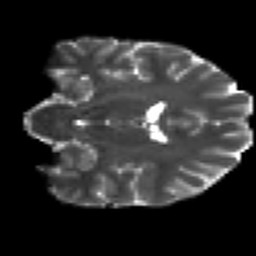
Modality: T2w
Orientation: coronal
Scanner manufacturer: siemens
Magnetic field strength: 3 T
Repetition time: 7.8 s
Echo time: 0.09 s